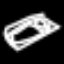
Label: bed